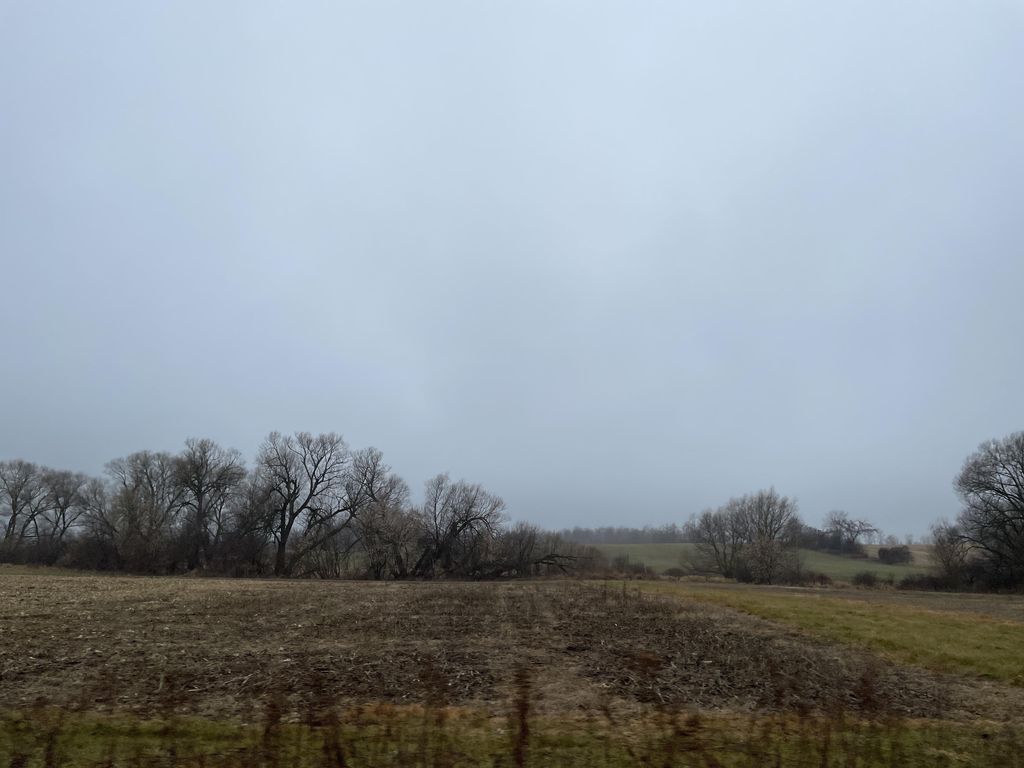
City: kitchener-waterloo